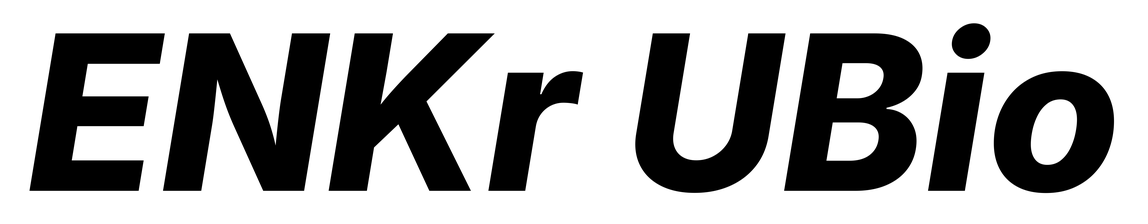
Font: Inter-Italic_ExtraBold_Italic